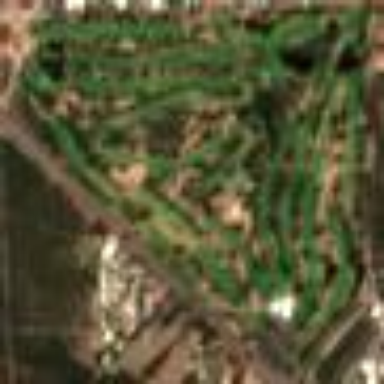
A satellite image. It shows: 18-hole golf course.